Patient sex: M
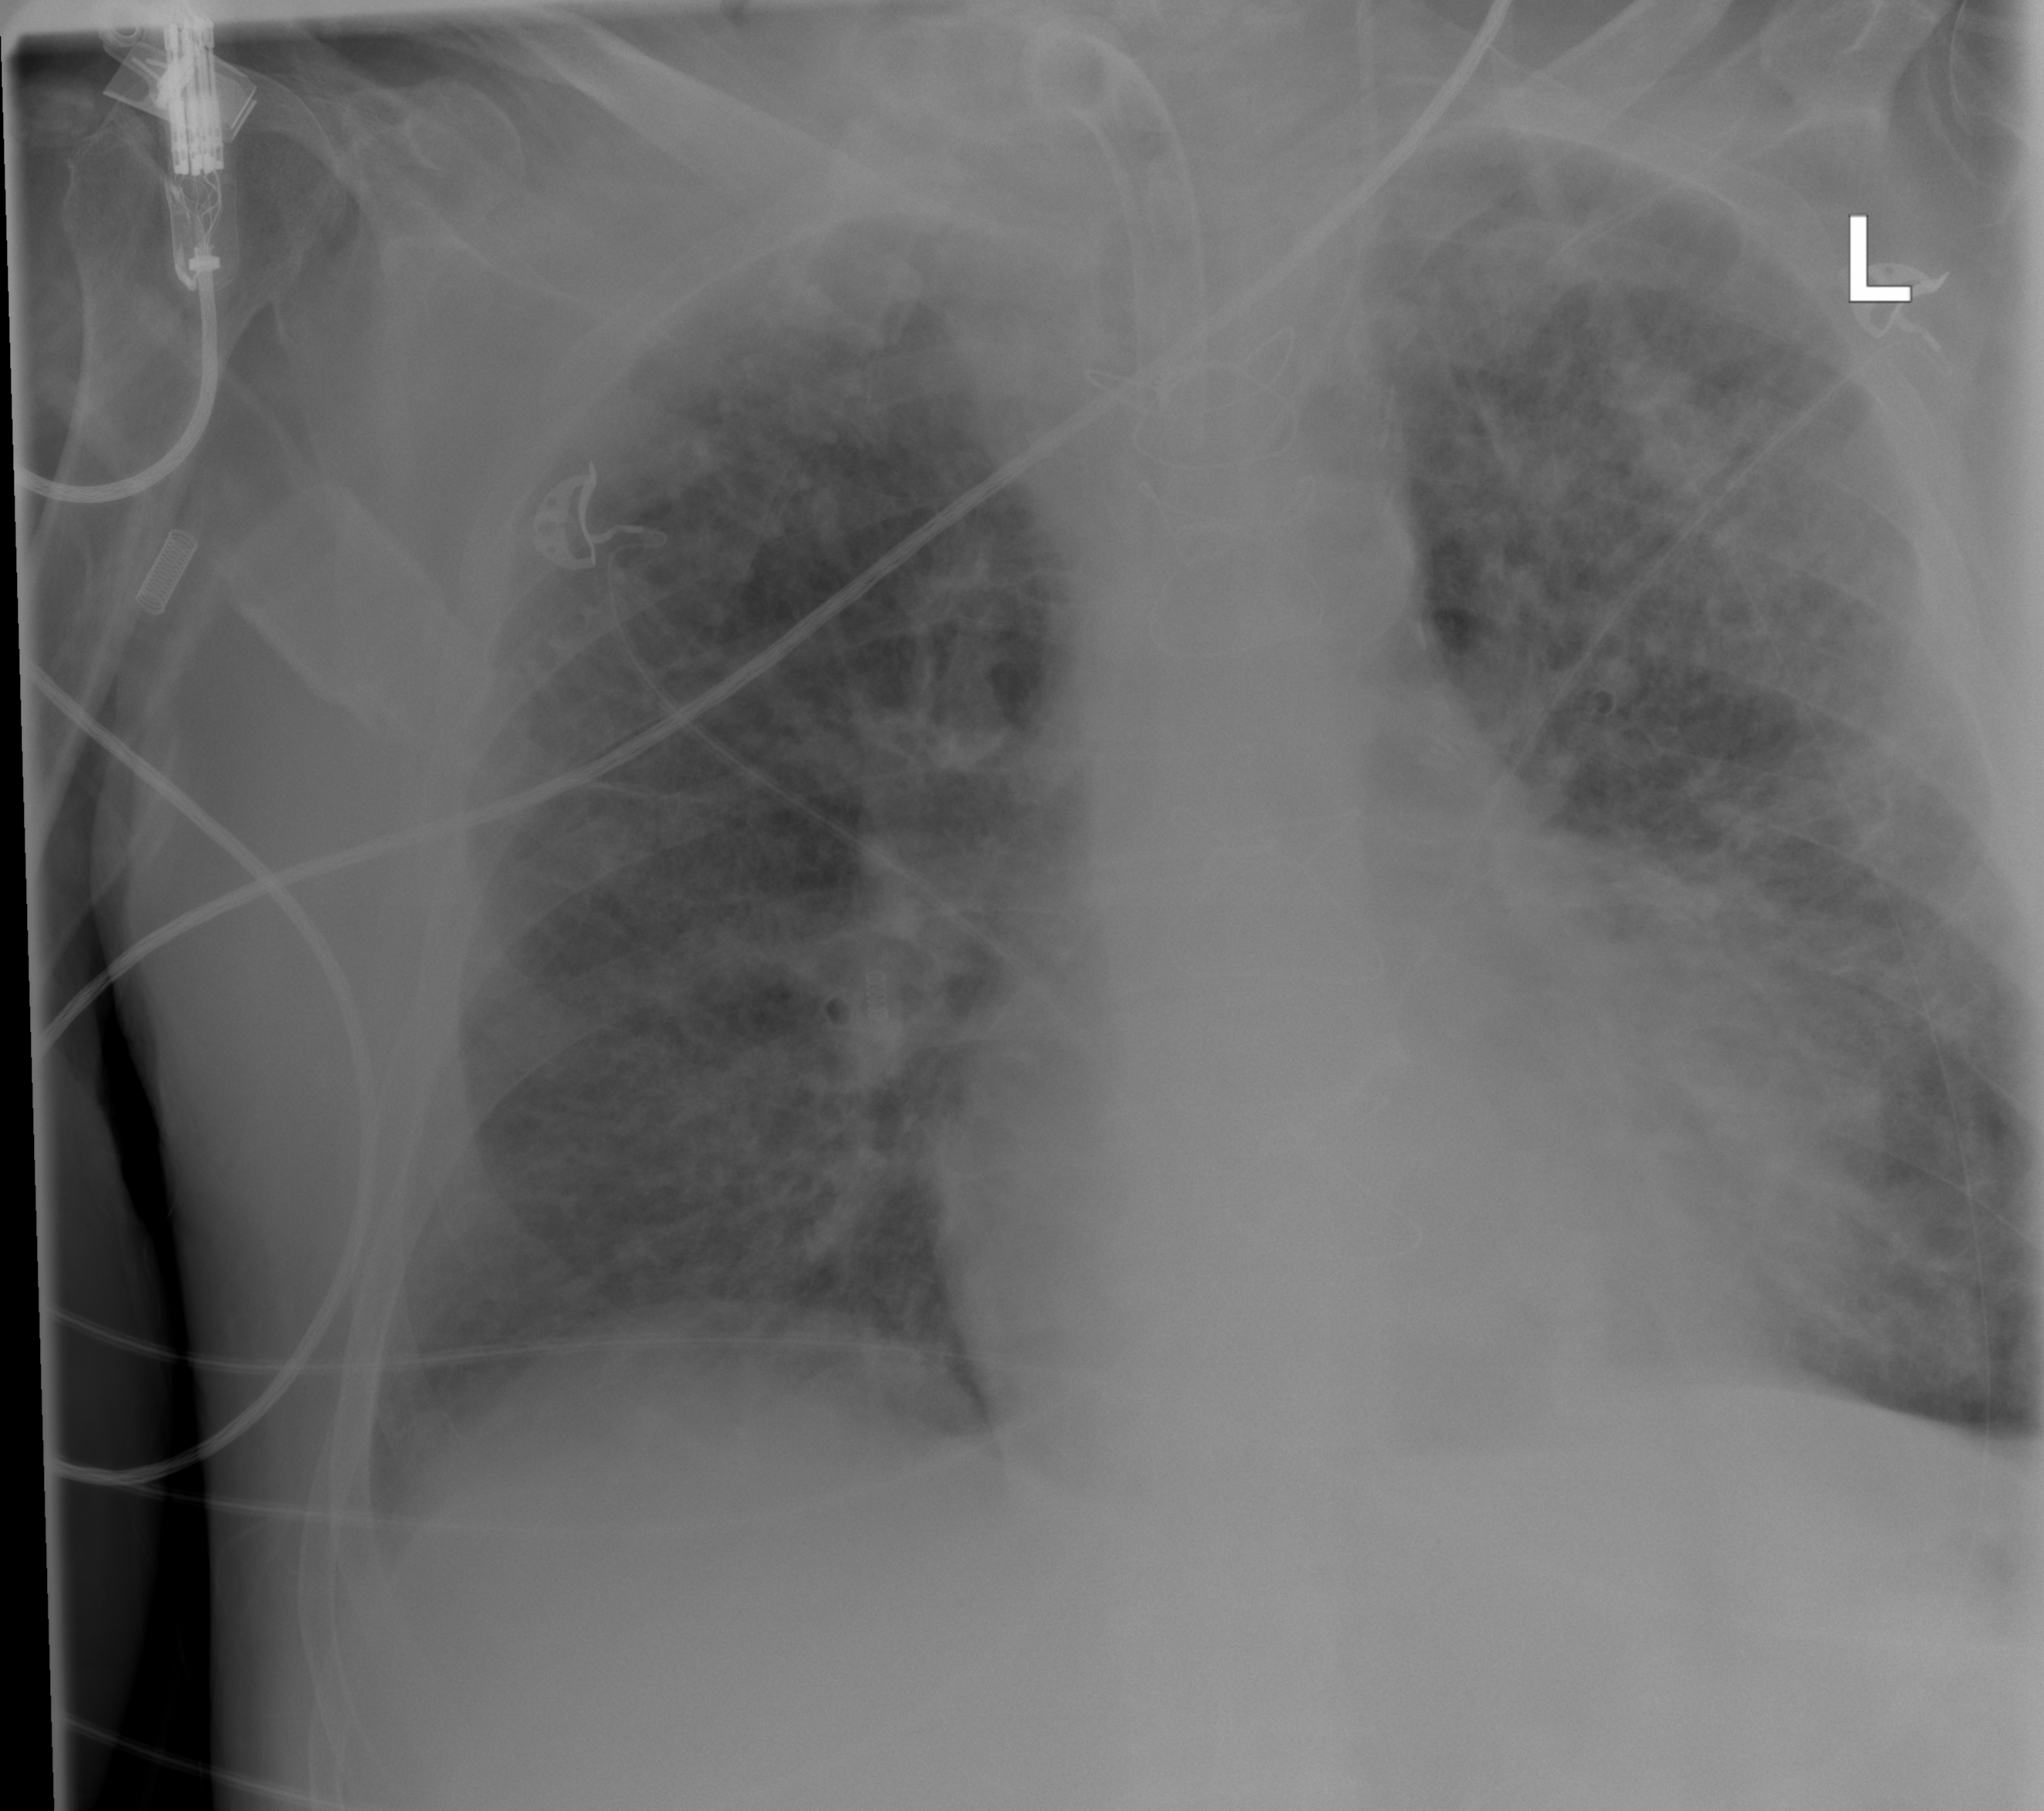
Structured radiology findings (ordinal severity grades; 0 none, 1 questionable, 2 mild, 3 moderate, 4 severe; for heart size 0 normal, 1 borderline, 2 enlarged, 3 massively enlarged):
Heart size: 2
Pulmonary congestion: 2
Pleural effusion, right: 2
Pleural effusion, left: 0
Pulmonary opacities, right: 0
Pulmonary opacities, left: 0
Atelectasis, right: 0
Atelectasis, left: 0